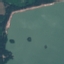
Label: SeaLake